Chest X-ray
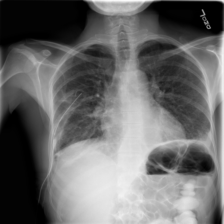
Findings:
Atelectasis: negative
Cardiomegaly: negative
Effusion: positive
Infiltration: positive
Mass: positive
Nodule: negative
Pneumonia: negative
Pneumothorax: positive
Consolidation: negative
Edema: negative
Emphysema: negative
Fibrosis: negative
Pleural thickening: negative
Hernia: negative